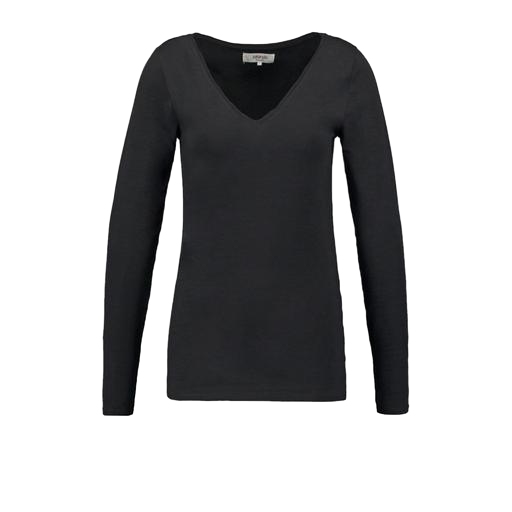
black v-neck top only macy, black tall fitted v neck long sleeve t-shirt slub, black long-sleeve v-neck top, white background